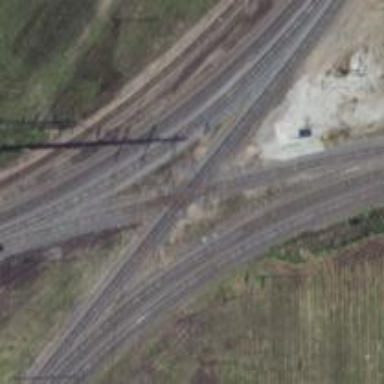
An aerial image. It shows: Railway crossing.